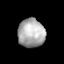
Tissue: prostate
Cell type: T cells
Senescence score: 0.7566
Nuclear area (px): 745
Mean DAPI intensity: 173.556